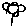
Label: flower